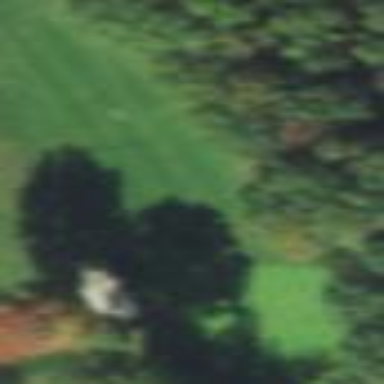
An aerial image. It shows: Grassy area designated as golf fairway.